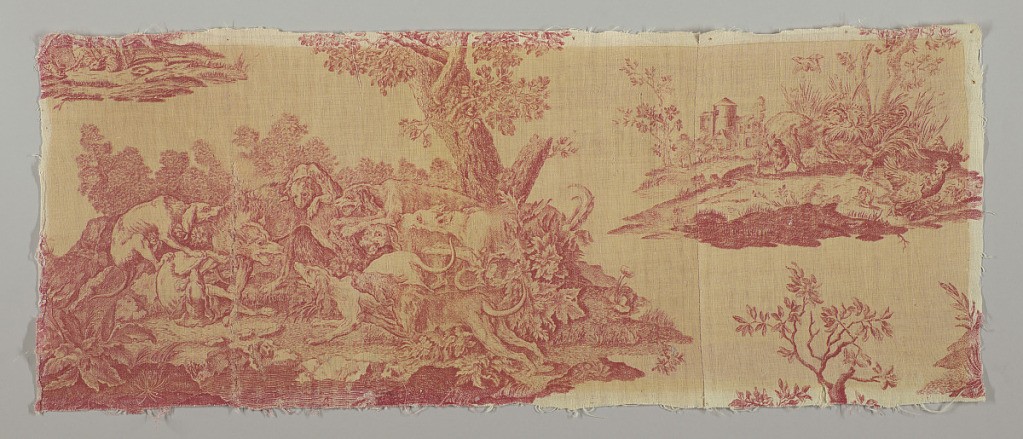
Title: Textile
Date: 18th century
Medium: cotton Technique: printed by engraved copper plate on plain weave
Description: Part of toile 1947-17-13. Hunting scenes in red on off white.